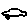
Label: car